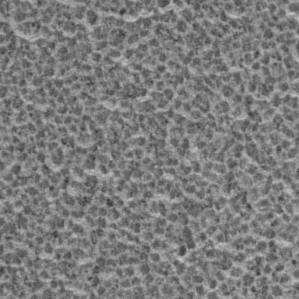
Label: frost